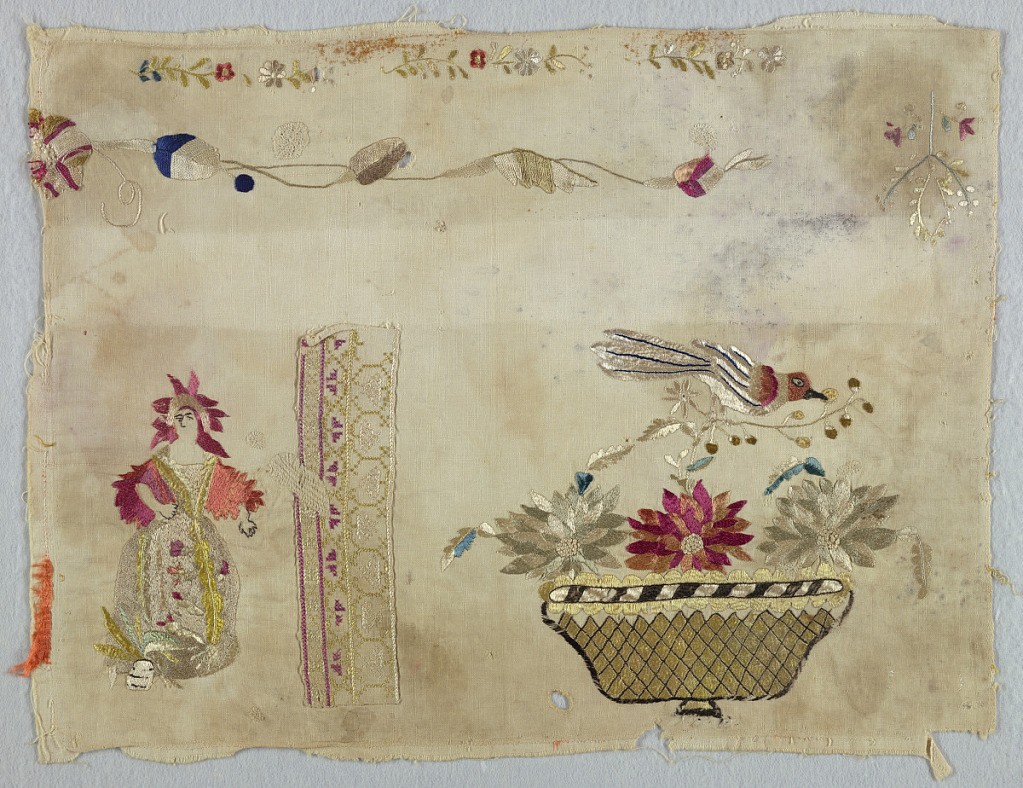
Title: Sampler fragment
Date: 19th century
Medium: linen, silk Technique: embroidered
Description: Fragment of a sampler embroidered in polychrome silk showing a basket with flowers and birds, and a standing woman. Geometric border pattern and floral sprays.